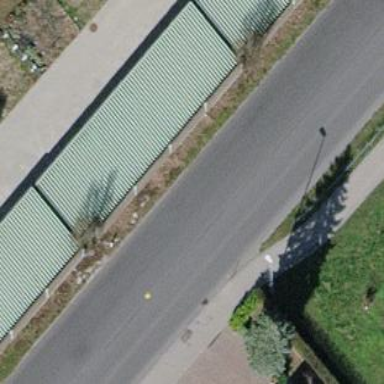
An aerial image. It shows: Shed building.